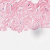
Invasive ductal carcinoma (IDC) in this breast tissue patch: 0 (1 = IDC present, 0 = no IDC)